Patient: sex F, age 62
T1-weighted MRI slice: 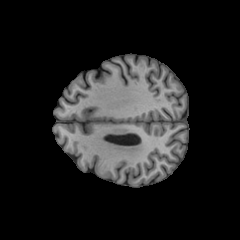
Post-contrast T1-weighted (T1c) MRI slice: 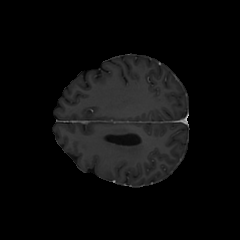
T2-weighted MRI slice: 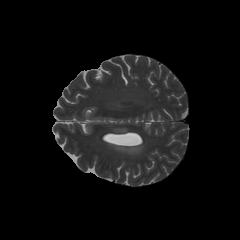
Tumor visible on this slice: yes
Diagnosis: Glioblastoma, IDH-wildtype
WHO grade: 4